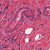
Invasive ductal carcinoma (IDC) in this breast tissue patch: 0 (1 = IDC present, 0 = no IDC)